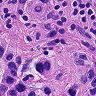
Metastatic tissue present: yes